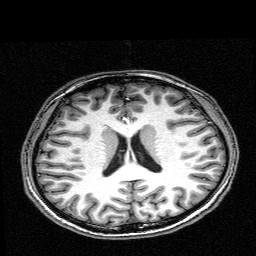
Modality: T1w
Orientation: coronal
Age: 18
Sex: female